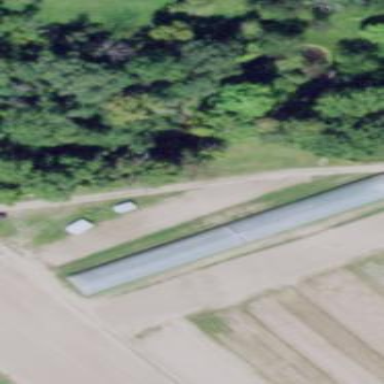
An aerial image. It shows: Greenhouse.